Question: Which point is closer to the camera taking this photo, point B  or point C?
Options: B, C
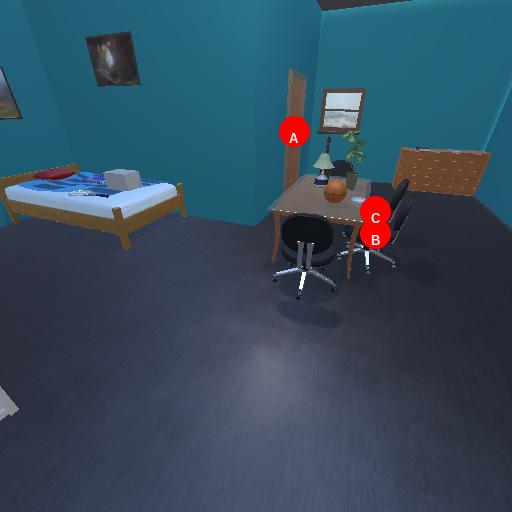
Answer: B